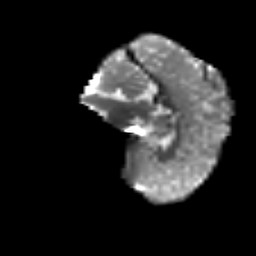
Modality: T2w
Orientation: sagittal
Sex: male
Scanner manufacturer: siemens
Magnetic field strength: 3 T
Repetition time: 5 s
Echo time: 0.071 s